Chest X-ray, AP view. Patient: 29 years old, sex F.
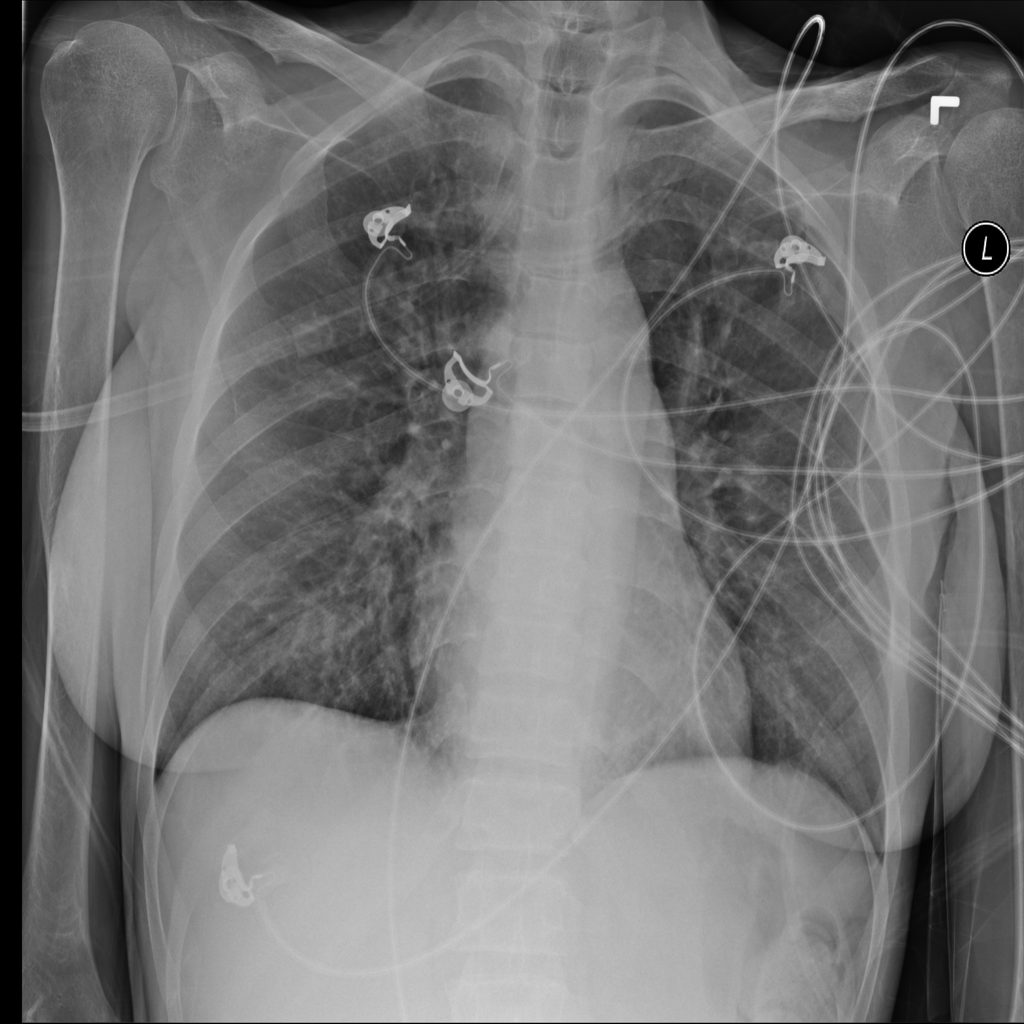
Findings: Infiltration